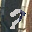
Label: 7